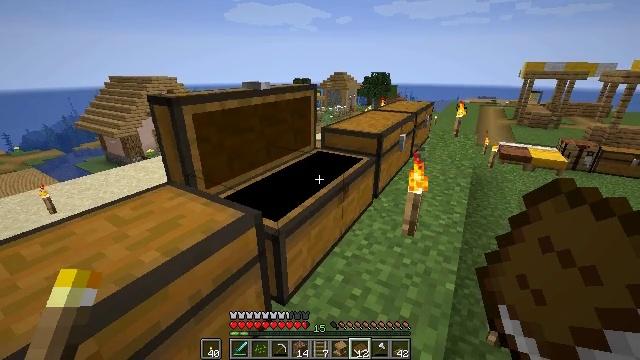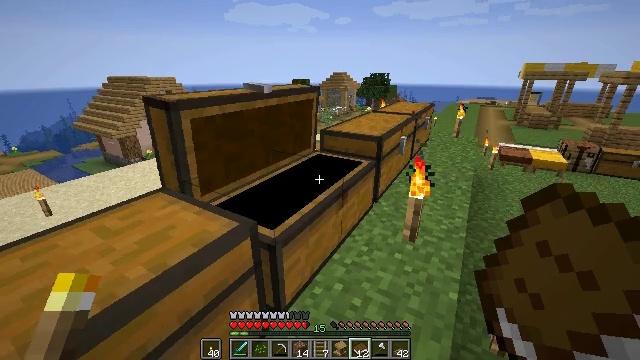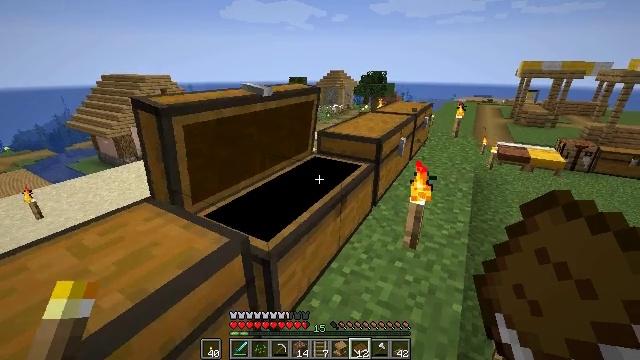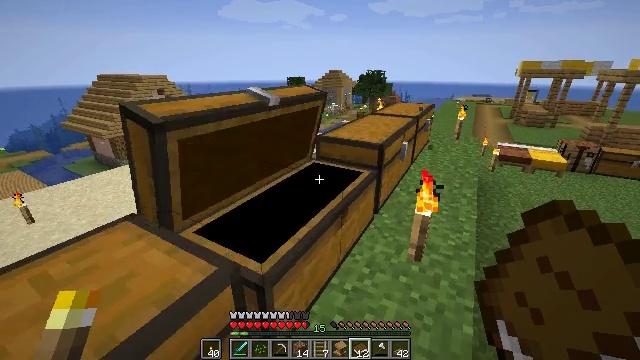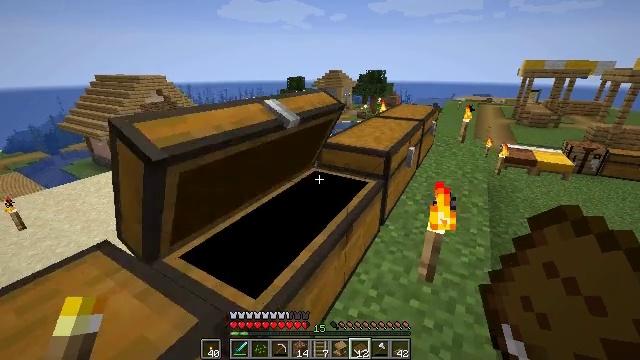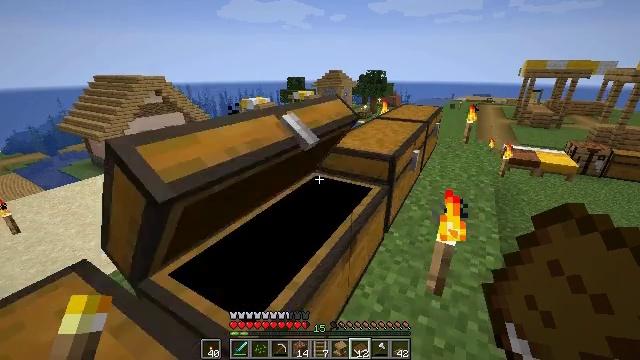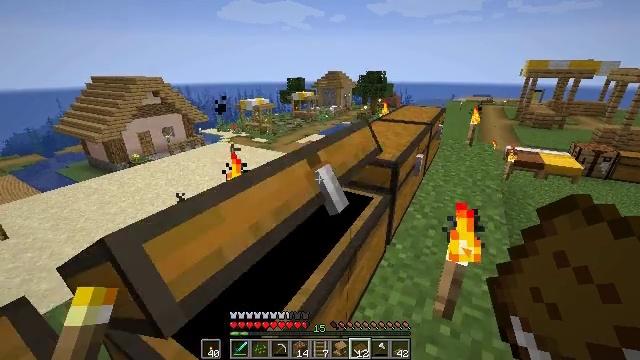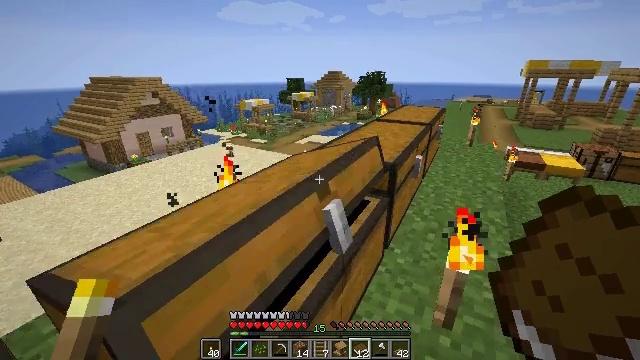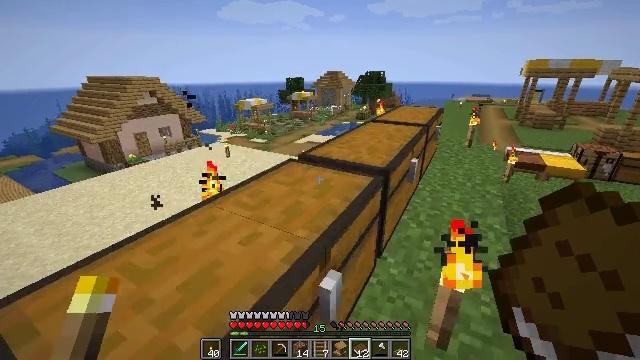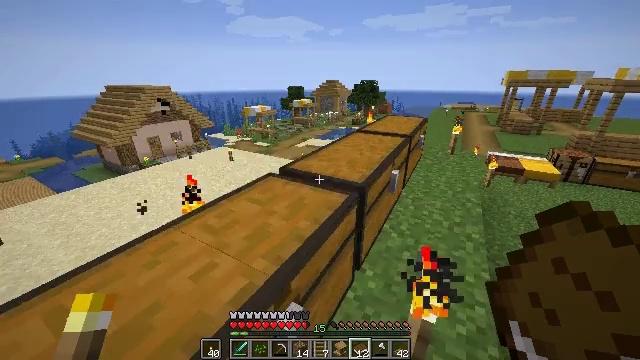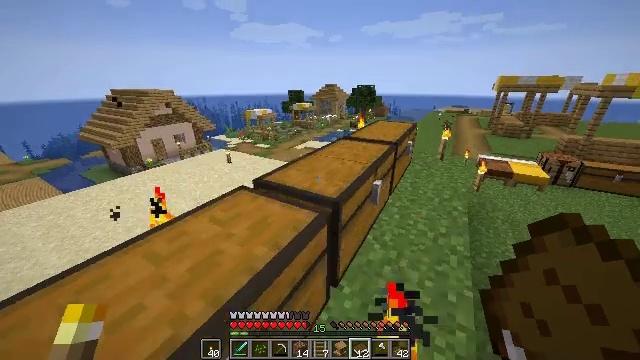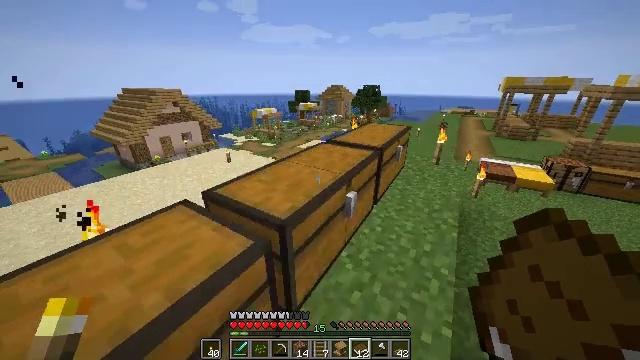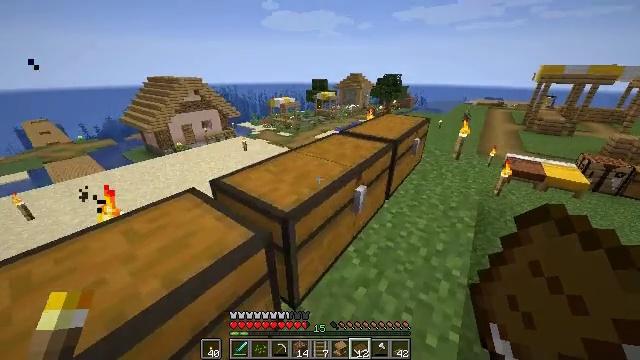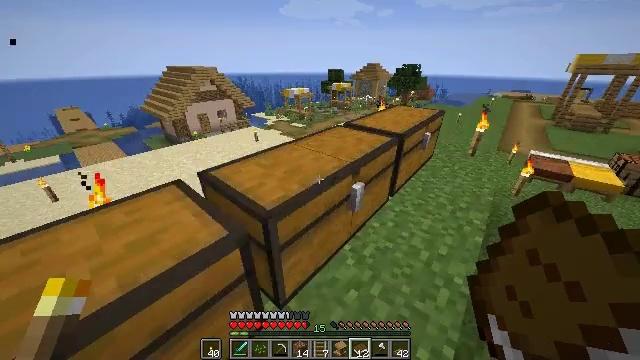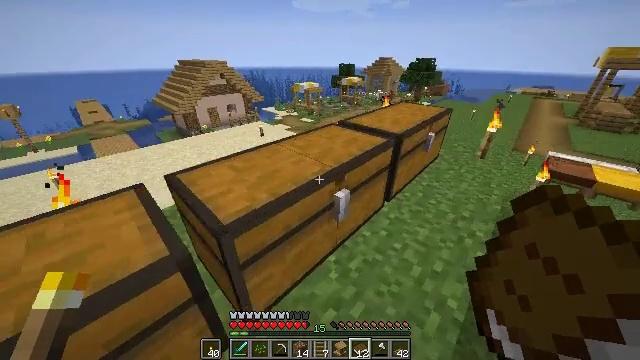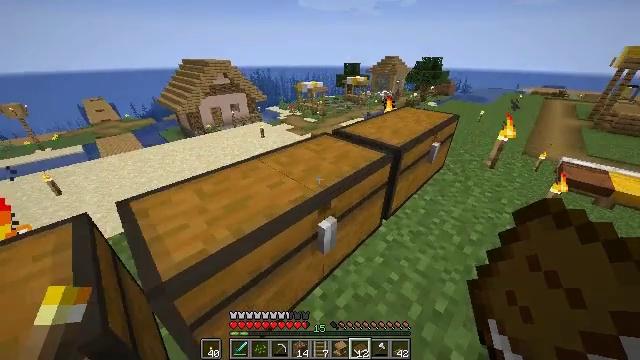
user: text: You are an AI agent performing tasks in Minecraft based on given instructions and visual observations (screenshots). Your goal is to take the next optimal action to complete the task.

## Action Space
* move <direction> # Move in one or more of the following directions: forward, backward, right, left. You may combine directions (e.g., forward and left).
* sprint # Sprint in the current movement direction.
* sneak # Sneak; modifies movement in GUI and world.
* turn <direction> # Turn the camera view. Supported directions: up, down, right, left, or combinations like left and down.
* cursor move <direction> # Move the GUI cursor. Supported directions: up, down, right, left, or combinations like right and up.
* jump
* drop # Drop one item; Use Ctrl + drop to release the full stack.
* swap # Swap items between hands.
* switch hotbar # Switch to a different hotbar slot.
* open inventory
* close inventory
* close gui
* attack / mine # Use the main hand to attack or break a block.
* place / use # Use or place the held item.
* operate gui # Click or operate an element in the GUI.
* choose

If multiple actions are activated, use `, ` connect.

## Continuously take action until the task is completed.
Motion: motion action
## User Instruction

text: Craft a minecart.
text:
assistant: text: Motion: move forward
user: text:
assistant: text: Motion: move forward
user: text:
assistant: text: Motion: move forward
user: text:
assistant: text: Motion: move forward
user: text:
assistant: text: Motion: move forward
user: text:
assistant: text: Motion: move forward and move right
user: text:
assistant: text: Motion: move forward and move right, sprint
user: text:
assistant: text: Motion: move forward and move right, sprint
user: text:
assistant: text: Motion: move forward and move right, sprint
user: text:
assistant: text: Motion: move forward and move right, sprint
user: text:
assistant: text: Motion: move forward and move right, turn left
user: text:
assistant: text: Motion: move forward and move right, turn left and down
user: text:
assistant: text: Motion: move forward and move right, turn left and down
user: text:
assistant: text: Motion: move forward, turn left and down
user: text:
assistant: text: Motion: turn left
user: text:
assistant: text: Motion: use / place
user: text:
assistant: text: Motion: use / place
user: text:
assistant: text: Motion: use / place
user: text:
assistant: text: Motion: no_op
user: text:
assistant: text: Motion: no_op
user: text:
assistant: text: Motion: open gui
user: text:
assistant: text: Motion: no_op
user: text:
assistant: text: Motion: no_op
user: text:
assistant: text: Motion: no_op
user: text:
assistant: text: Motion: no_op
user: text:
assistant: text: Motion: no_op
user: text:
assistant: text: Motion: no_op
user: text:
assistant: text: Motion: no_op
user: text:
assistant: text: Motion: no_op
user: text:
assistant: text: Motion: no_op